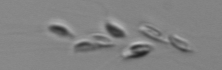
Label: Dinobryon